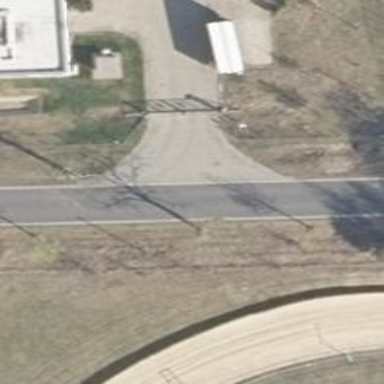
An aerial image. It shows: Secondary road with asphalt surface and no sidewalk.